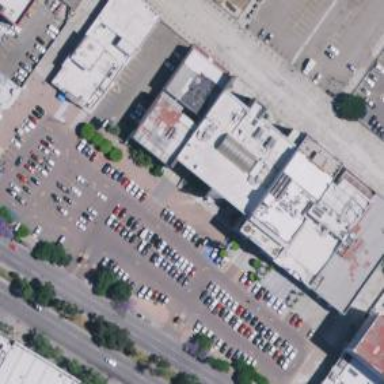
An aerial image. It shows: Parking space is available.